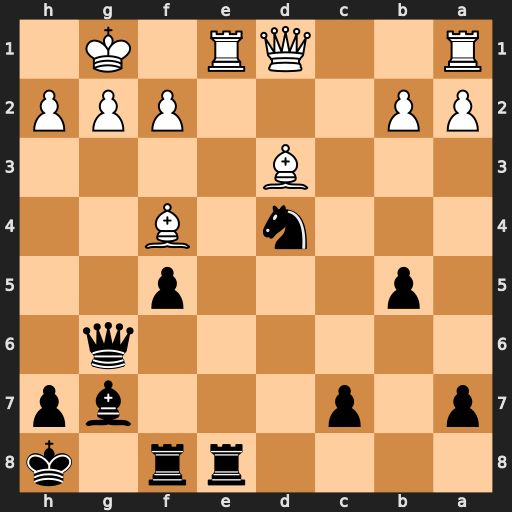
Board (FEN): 4rr1k/p1p3bp/6q1/1p3p2/3n1B2/3B4/PP3PPP/R2QR1K1
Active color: b
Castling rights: -
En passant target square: -
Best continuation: Rxe1+ Qxe1 Nf3+ Kh1 Nxe1